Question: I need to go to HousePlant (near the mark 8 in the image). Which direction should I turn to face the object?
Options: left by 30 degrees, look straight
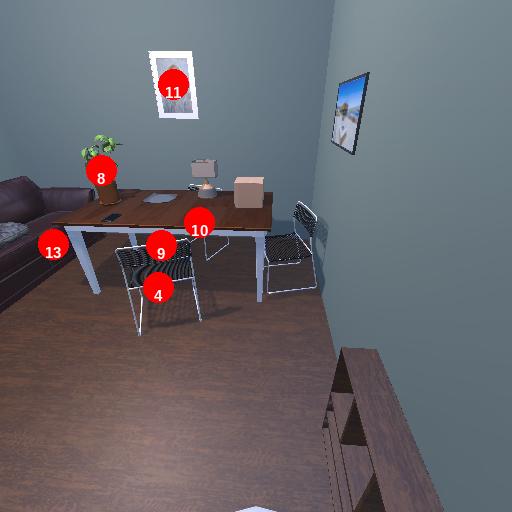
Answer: left by 30 degrees